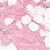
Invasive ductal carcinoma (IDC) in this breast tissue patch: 0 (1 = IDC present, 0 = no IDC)